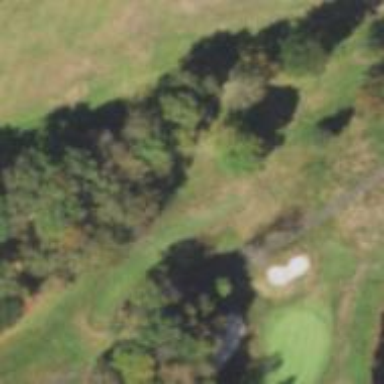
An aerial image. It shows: Grassy area designated as golf tee.